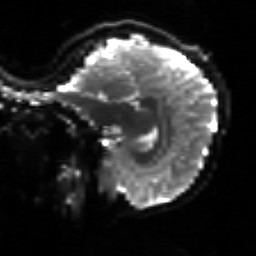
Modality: sbref
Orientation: sagittal
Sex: male
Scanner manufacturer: siemens
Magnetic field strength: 3 T
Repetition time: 5 s
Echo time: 0.071 s